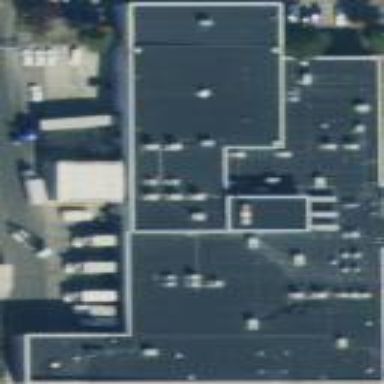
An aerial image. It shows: Building.